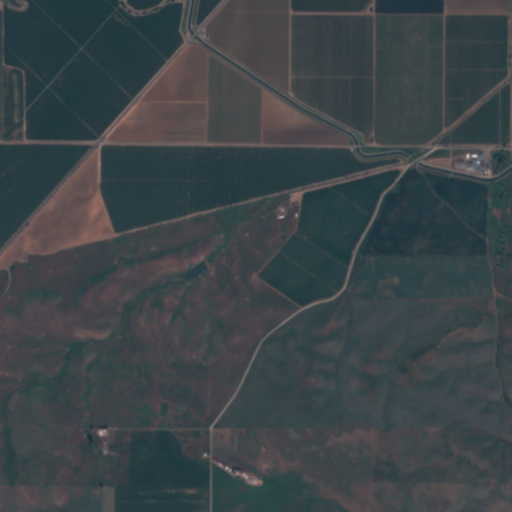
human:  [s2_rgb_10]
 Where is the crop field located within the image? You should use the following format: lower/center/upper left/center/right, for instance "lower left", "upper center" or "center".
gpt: The crop field is located in the upper of the image.
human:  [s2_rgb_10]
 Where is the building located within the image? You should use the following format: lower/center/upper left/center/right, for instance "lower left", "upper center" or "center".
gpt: The building is located in the center of the image.
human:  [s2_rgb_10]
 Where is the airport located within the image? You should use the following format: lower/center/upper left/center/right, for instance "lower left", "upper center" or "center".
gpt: There is no airport in the image.